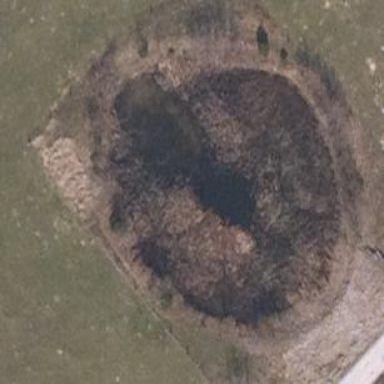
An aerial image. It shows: Peaceful pond surrounded by nature.